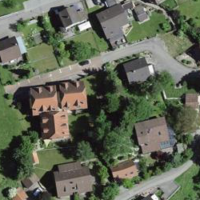
EUNIS habitat code: 55
Species observed at this site:
Bellis perennis